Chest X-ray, PA view. Patient: 44 years old, sex M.
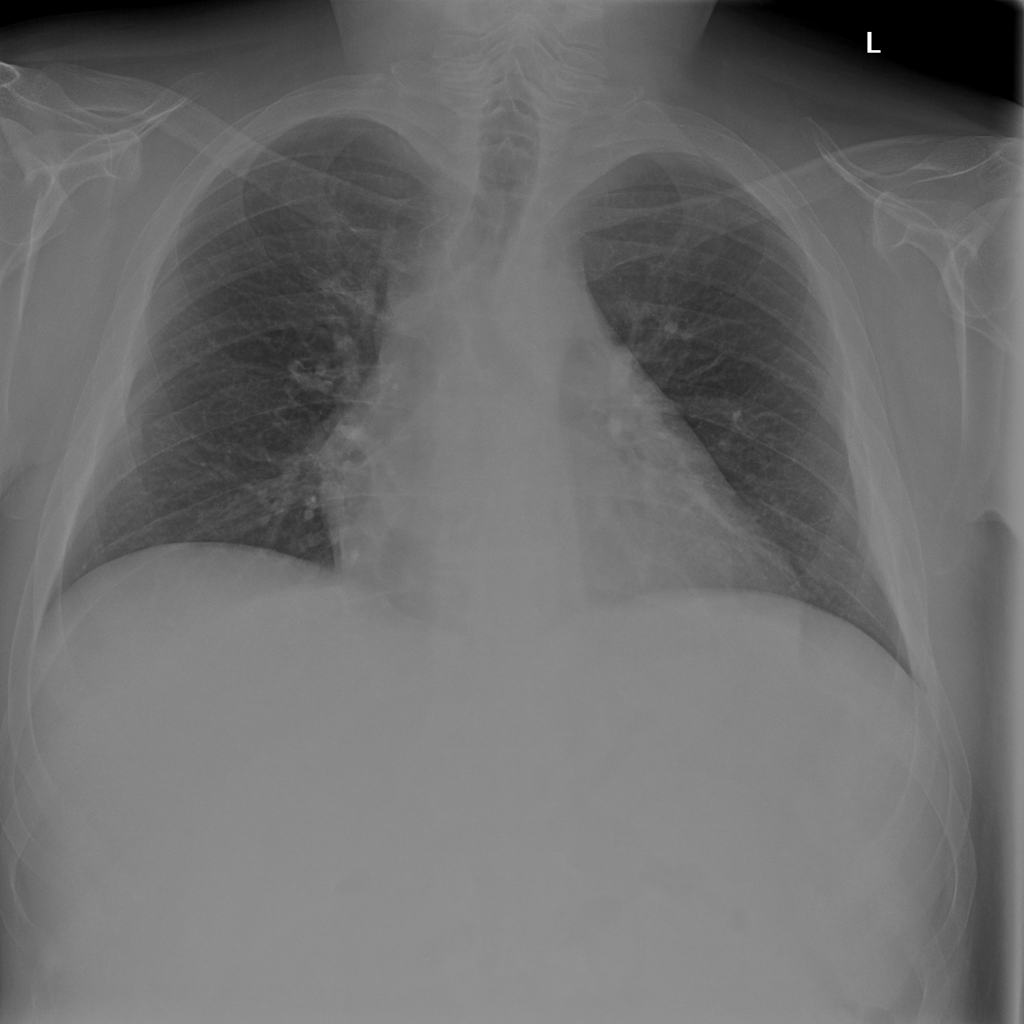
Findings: Cardiomegaly